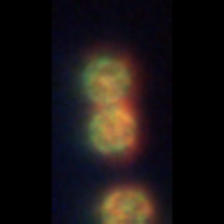
Taxon: Stephanopyxis
Group: Diatoms